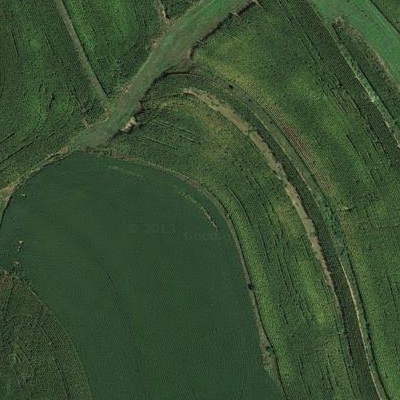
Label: Field